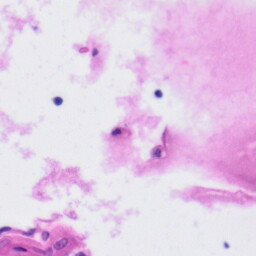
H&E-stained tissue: Tonsil